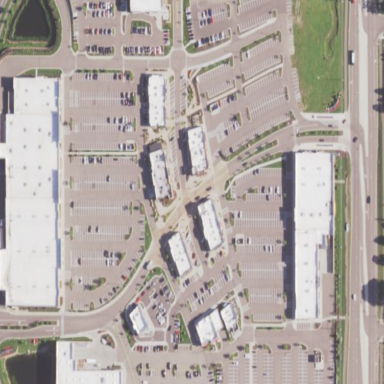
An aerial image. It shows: Retail area.